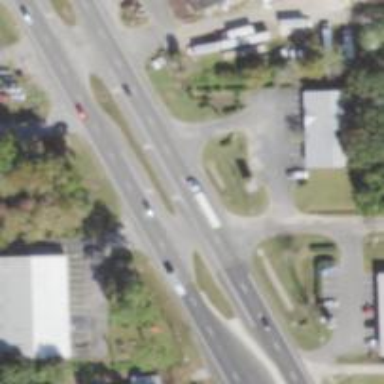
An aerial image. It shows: Asphalt road designated as trunk highway.